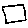
Label: square